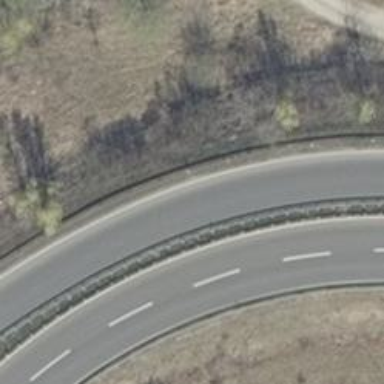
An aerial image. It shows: Motorway link.